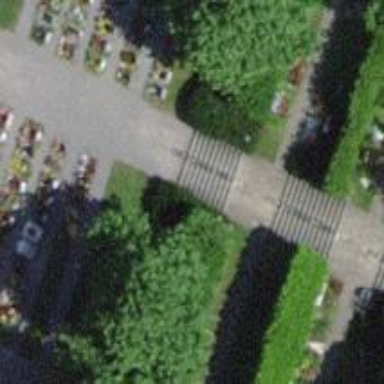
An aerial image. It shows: Set of steps on the road.